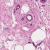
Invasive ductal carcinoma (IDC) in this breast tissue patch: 0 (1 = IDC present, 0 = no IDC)